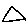
Label: triangle